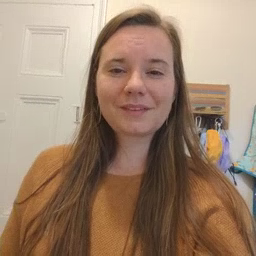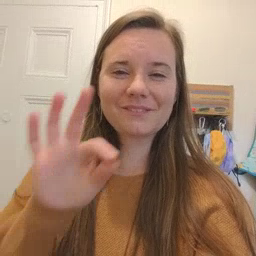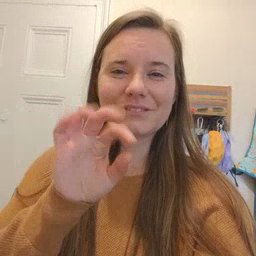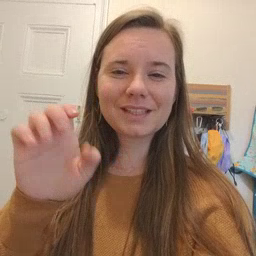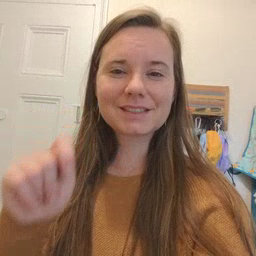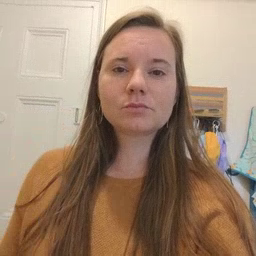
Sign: feet